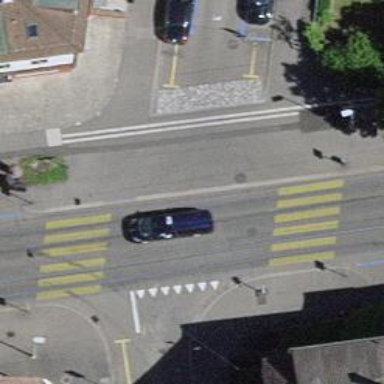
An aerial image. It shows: Tram level crossing on the railway.